Question: Hi I have object which I position along the edge of a circle. I have achieved this with the code below.
'''
private Point GetPosNew(double degrees, double radius)
{
double Radains = Deg2Rad(degrees - 90);
Point coords;
if (degrees == 0)
{
coords.Y -= radius;
}
else if (degrees == 90)
{
coords.X += radius;
}
else if (degrees == 180)
{
coords.Y += radius;
}
else if (degrees == 270)
{
coords.X -= radius;
}
else
{
if (degrees > 0 && degrees < 90)
{
coords.X += radius * Math.Sin(Deg2Rad(degrees));
coords.Y -= radius * Math.Cos(Deg2Rad(degrees));
}
else if (degrees > 90 && degrees < 180)
{
coords.X += radius * Math.Cos(Deg2Rad(degrees-90));
coords.Y += radius * Math.Sin(Deg2Rad(degrees-90));
}
else if (degrees > 180 && degrees < 270)
{
coords.X -= radius * Math.Sin(Deg2Rad(degrees-180));
coords.Y += radius * Math.Cos(Deg2Rad(degrees-180));
}
else if (degrees > 270 && degrees < 360)
{
coords.X -= radius * Math.Cos(Deg2Rad(degrees-270));
coords.Y -= radius * Math.Sin(Deg2Rad(degrees-270));
}
}
return coords;
}
'''
the issue I am having is the object has a different width and height and it needs to be on the inside of the circle so I cant use the center point of the object to place it. it always need to be touching the inside of the circle with a part of the rectangle.

So the question is how would I apply a offset to add and subtract from the Coords.
Sorry if this doesn't make sense I struggled to think of how to word this to get the point across.
I'll try to answer any questions the best I can.
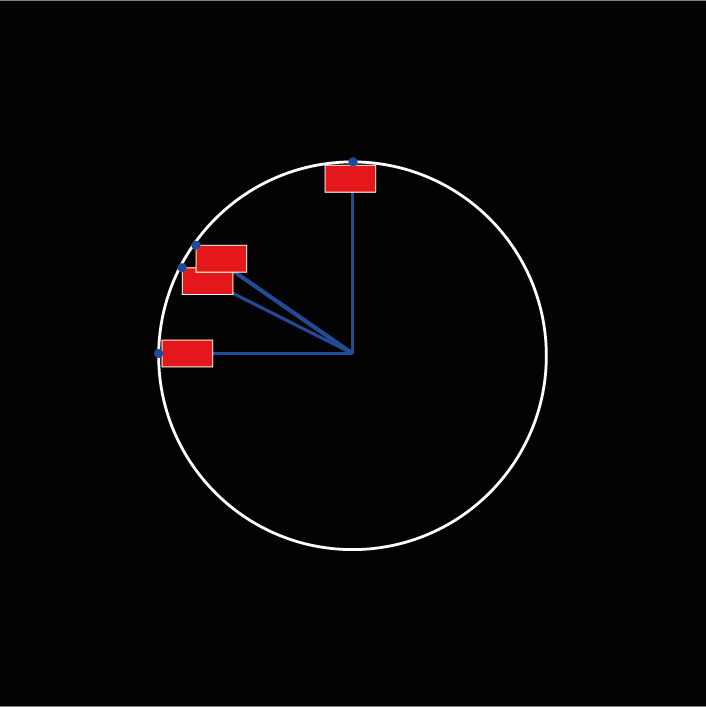
Answer: Assuming you have an angle alpha, that your circle is R radius, centered in (0,0) and that you put the center of your rectangle at r distance of the center of the circle (the unknown variable). Assuming again your rectangle's half width is w and half height h, you have the coordinates of the 4 points constituting your rectangle:
'''
x = r * cos(alpha) + w, y = r * sin(alpha) + h
x = r * cos(alpha) - w, y = r * sin(alpha) + h
x = r * cos(alpha) + w, y = r * sin(alpha) - h
x = r * cos(alpha) - w, y = r * sin(alpha) - h
'''
You just need to check the equation 'x2 + y2 = R2' for each point, leading to a quadratic equation in 'r' variable.